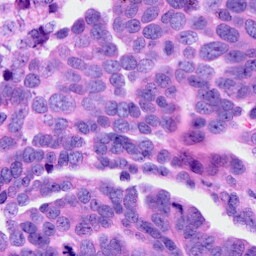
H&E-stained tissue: Ovarian